Field crop: maize
Growth stage: 2
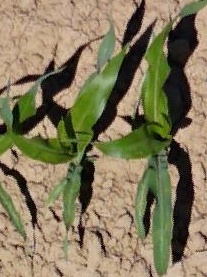
Species: maize